Question: I'm using Eclipse Juno, Tomcat 7. I cannot add my project to the server, it always said: there are no resources that can be added or removed from the server.
I tried to solve it by changing the .project file, following the instruction here <URL>
However there's no Project Facets button shown when Project Properties dialog is shown, pls see attached screenshot.  What am I missing? thanks
PS: I'm aware this was asked, but my problem hasn't been solved following the steps listed in there
<URL>
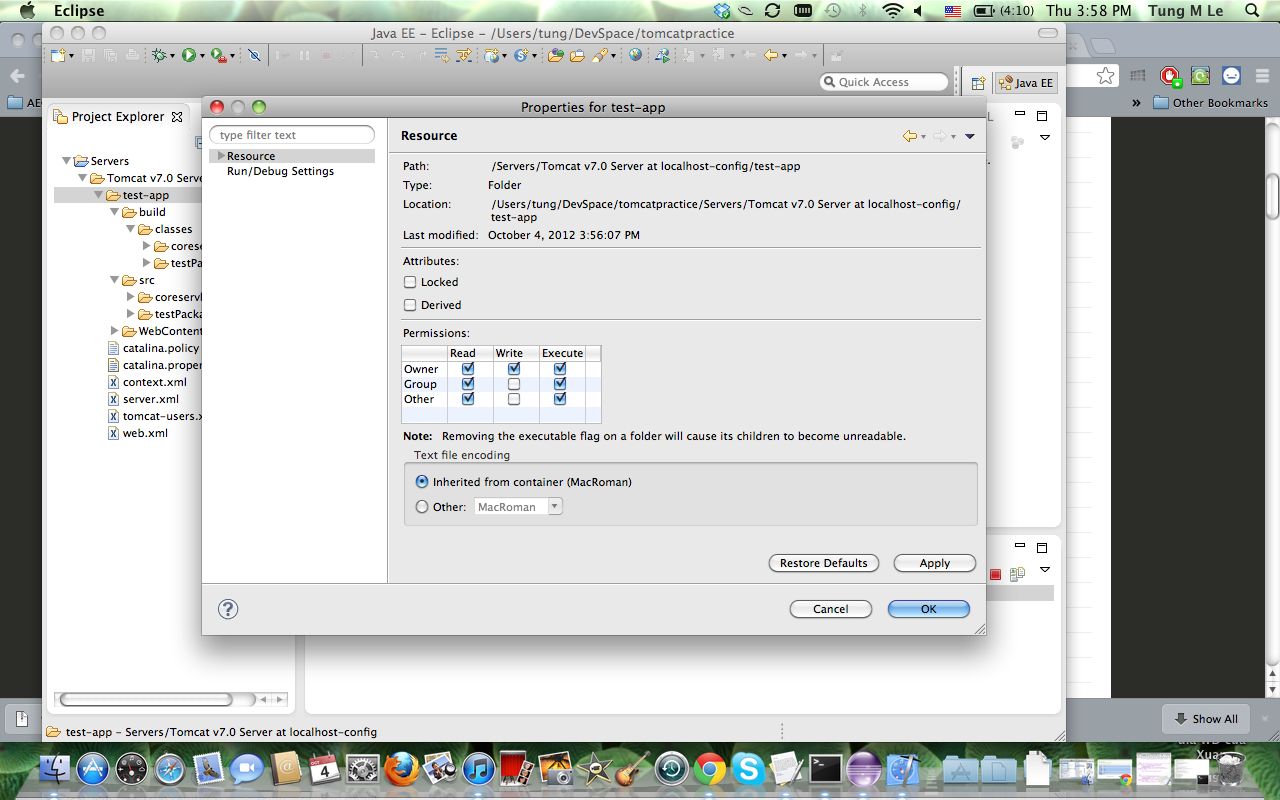
Answer: Eclipse doesn't see your 'test-app' as a project. So far, it is just a folder under 'Tomcat v7.0 Server'.
Did create the project in Eclipse originally? Then you can make it a project (in the Eclipse sense) again by importing it: . Then select the root folder containing the '.project' file.
Otherwise, you have to create a new Java project and add the existing source and configuration files.
In either case, when you have your project in the workspace, you can select it, choose and then you can edit its facets.